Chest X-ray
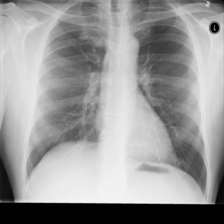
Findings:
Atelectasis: negative
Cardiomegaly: negative
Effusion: negative
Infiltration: negative
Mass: negative
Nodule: negative
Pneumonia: negative
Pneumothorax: negative
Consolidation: negative
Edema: negative
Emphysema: negative
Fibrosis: negative
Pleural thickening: negative
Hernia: negative